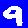
Digit: 9